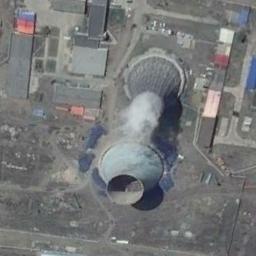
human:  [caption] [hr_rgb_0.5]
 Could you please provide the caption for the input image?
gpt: There are many buildings of different shapes next to the thermal power station .

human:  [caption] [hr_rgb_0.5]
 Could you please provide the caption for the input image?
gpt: There are workshops and machinery in the thermal power station  There are two cooling towers, one steaming .

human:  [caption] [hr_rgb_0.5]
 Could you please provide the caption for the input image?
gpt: Here are three thermal power stations that are smoking, two of which are larger than the other one .

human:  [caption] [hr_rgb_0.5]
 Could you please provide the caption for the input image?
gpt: The thermal power station is next to some buildings with white mist above .

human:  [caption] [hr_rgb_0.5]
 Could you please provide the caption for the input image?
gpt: There are two chimneys on the thermal power station .